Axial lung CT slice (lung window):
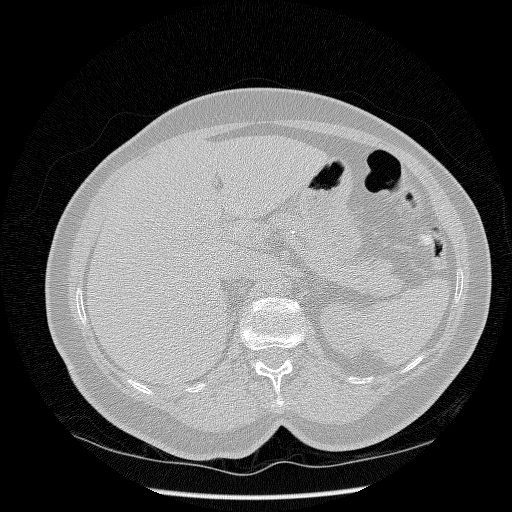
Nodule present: no